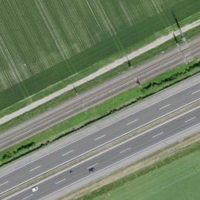
EUNIS habitat code: 57
Species observed at this site:
Milvus milvus